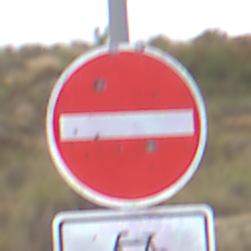
Verkehrszeichen: VerbotDerEinfahrt
Zusatzzeichen unten: EinspurigeFahrzeugeFrei1
Umgebung: Outdoor, Nature
Tageszeit: Midday
Wetter: Overcast
Licht: Natural
Jahreszeit: NotSpecified
Kontrast: LowContrast